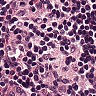
Metastatic tissue present: no